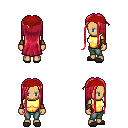
a pixel art fantasy rpg character, female body template, human, tanned skin, gold chest armor, teal pants, ruby red extra-long hairstyle, red bandana, cloth bracers, gray slippers, four views (front, back, left, right), 2x2 character sprite sheet, small pixel art, hard edges, no anti-aliasing